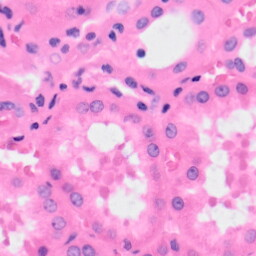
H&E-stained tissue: Kidney